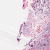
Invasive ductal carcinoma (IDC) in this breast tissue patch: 1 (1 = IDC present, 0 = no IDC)